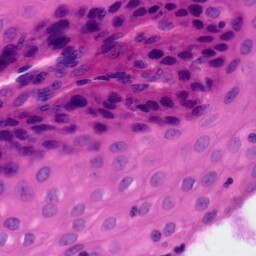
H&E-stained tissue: Tonsil